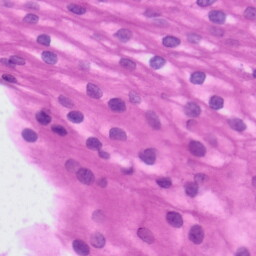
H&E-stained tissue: Tonsil